Aerial crown-view tile of a tropical tree (Barro Colorado Island, Panama), acquired 20250317:
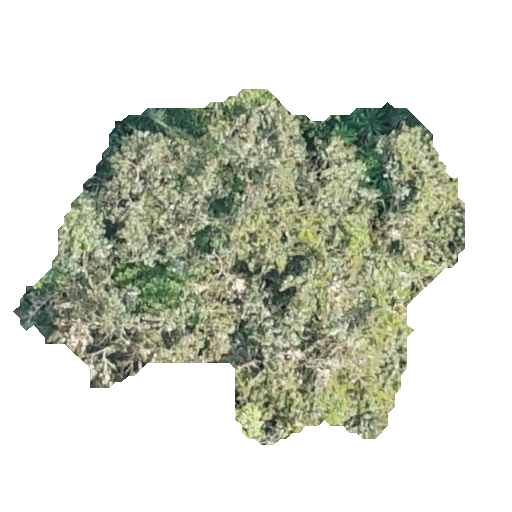
Species: Luehea seemannii
GBIF accepted scientific name: Luehea seemannii
Crown area: 155.706 m²